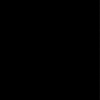
Label: dusty